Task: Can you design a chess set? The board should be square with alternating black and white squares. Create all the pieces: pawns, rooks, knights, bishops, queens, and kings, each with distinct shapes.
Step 1289:
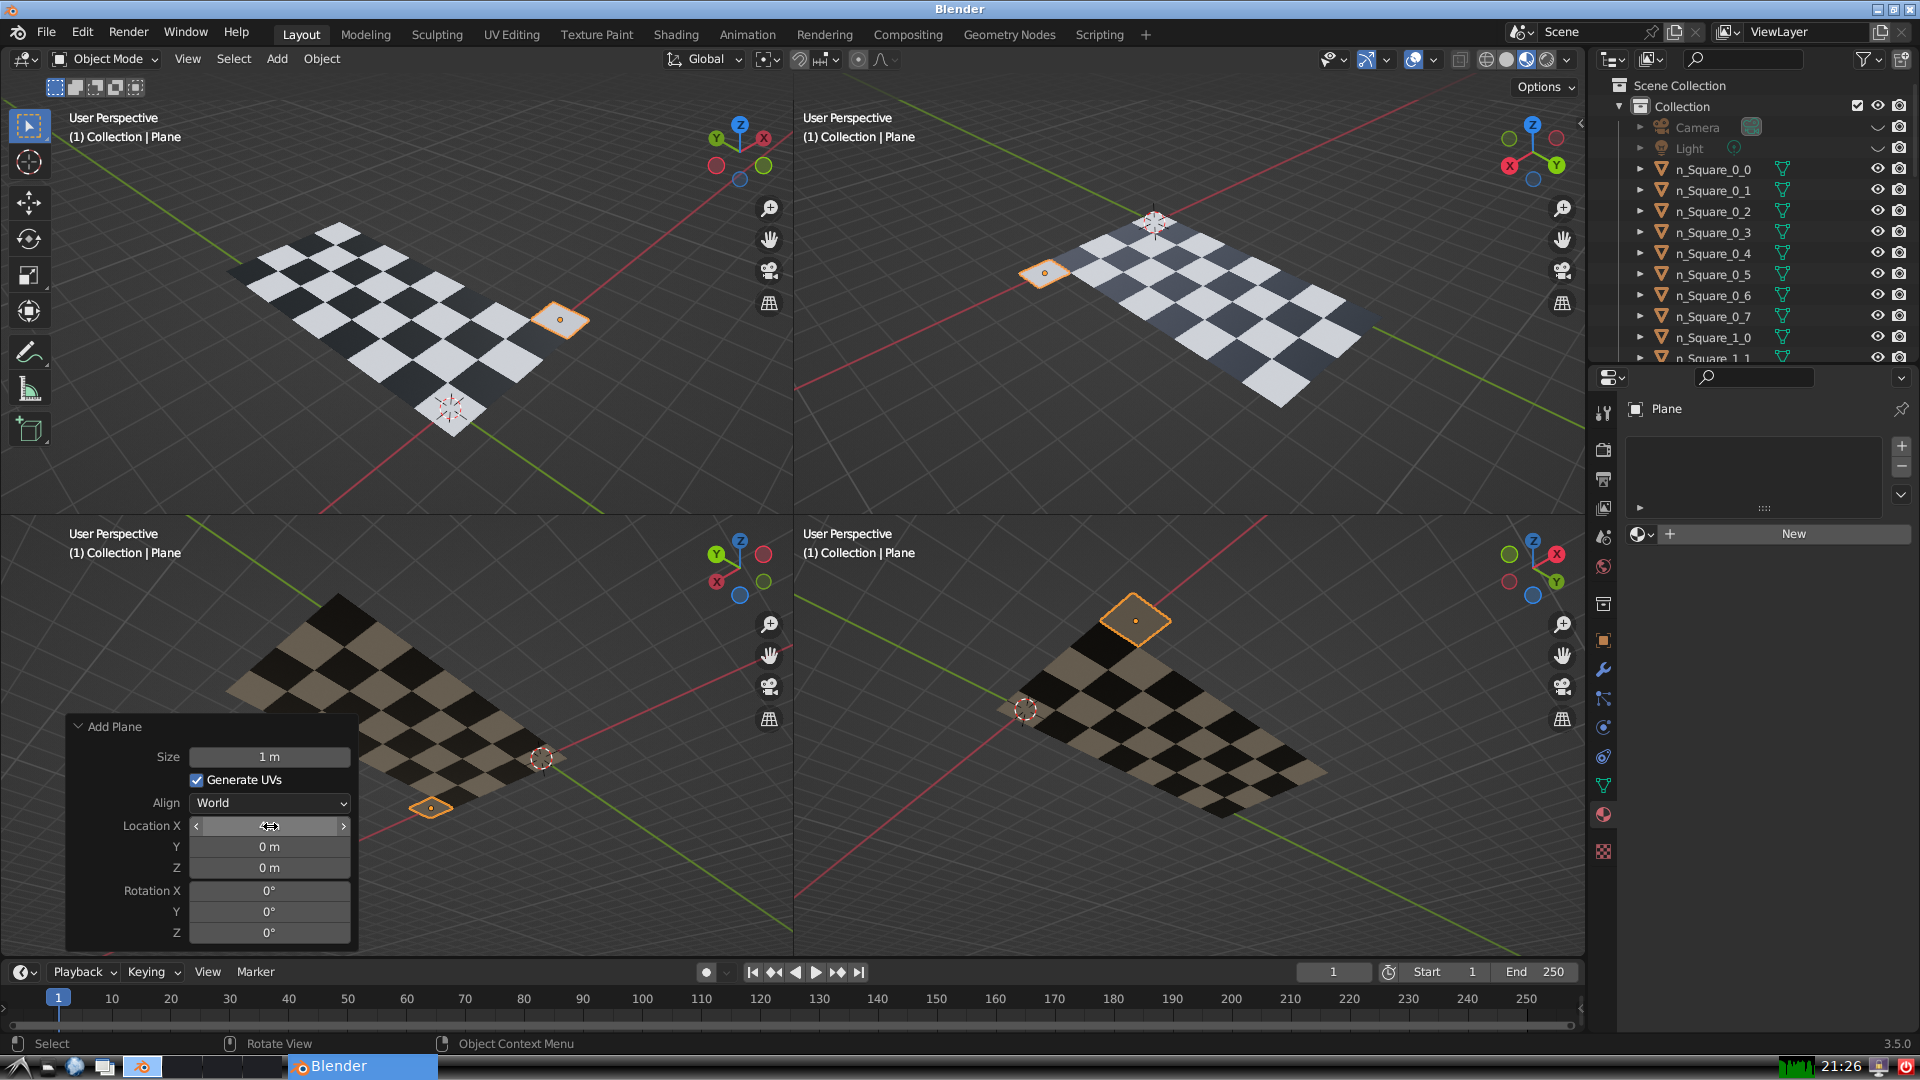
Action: {"mouse_move": [270, 846]}